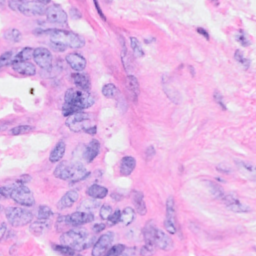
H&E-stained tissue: Breast